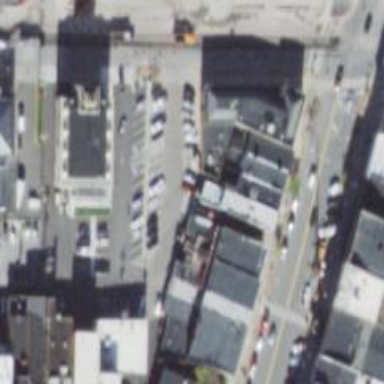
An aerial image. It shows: Parking space.